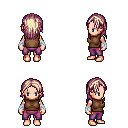
a pixel art fantasy rpg character, female body template, human, light skin, brown sleeveless shirt, magenta pants, white blonde long hairstyle, white cloth bandages, four views (front, back, left, right), 2x2 character sprite sheet, small pixel art, hard edges, no anti-aliasing